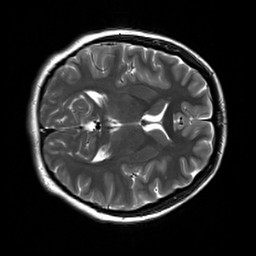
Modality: T2w
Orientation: axial
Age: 27
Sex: female
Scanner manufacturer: siemens
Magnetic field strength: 3 T
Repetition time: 7 s
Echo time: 0.09 s